You are looking at the short-time Fourier spectrogram of a bearing's acceleration signal. Based on the visible evidence, which condition applies: normal, inner_race, outer_race, ball?
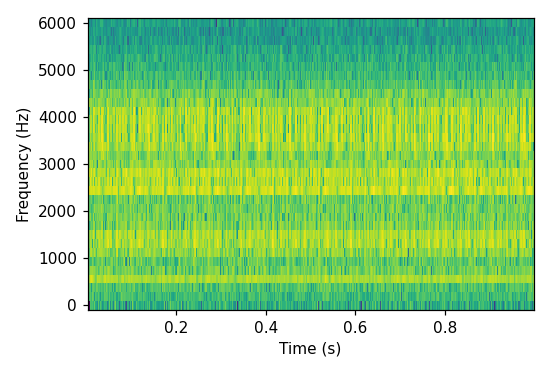
Answer: inner_race